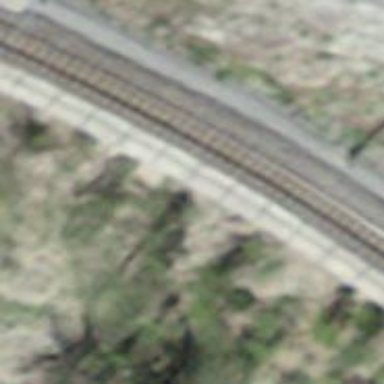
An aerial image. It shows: Narrow-gauge railway track with 1 electrified contact line.